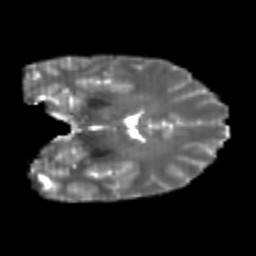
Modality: T2w
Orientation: coronal
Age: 23
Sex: male
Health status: healthy
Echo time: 0.074 s